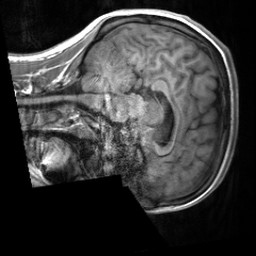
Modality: T1w
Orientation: sagittal
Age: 22
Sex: female
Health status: healthy
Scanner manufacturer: siemens
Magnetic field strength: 3 T
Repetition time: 2 s
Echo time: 0.00232 s